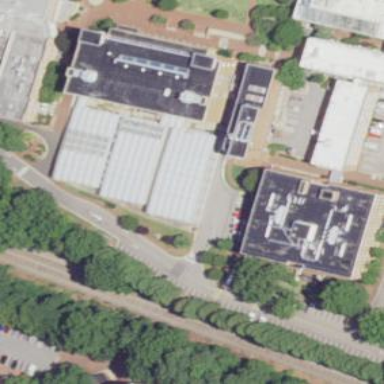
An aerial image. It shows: Commercial building used for greenhouse horticulture.